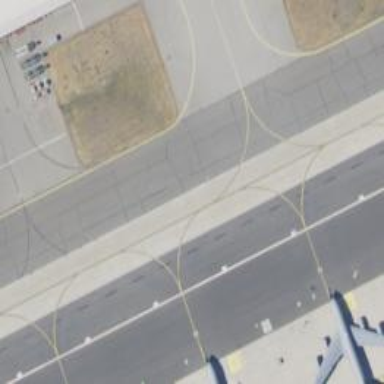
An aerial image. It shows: Image of taxiway at airport.